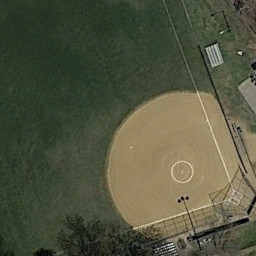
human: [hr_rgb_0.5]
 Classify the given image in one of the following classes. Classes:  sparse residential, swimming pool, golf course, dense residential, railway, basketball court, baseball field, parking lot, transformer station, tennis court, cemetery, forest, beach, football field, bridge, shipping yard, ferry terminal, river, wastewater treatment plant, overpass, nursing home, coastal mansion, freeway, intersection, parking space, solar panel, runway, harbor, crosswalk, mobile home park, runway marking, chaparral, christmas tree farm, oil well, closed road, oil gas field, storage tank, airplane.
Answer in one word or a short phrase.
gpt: baseball field